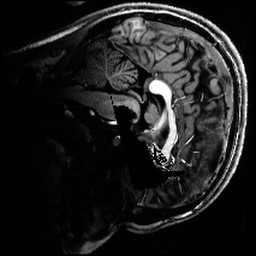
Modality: T1w
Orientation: sagittal
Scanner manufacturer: siemens
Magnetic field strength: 6.98 T
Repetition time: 5 s
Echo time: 0.00343 s